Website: apple
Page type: payment
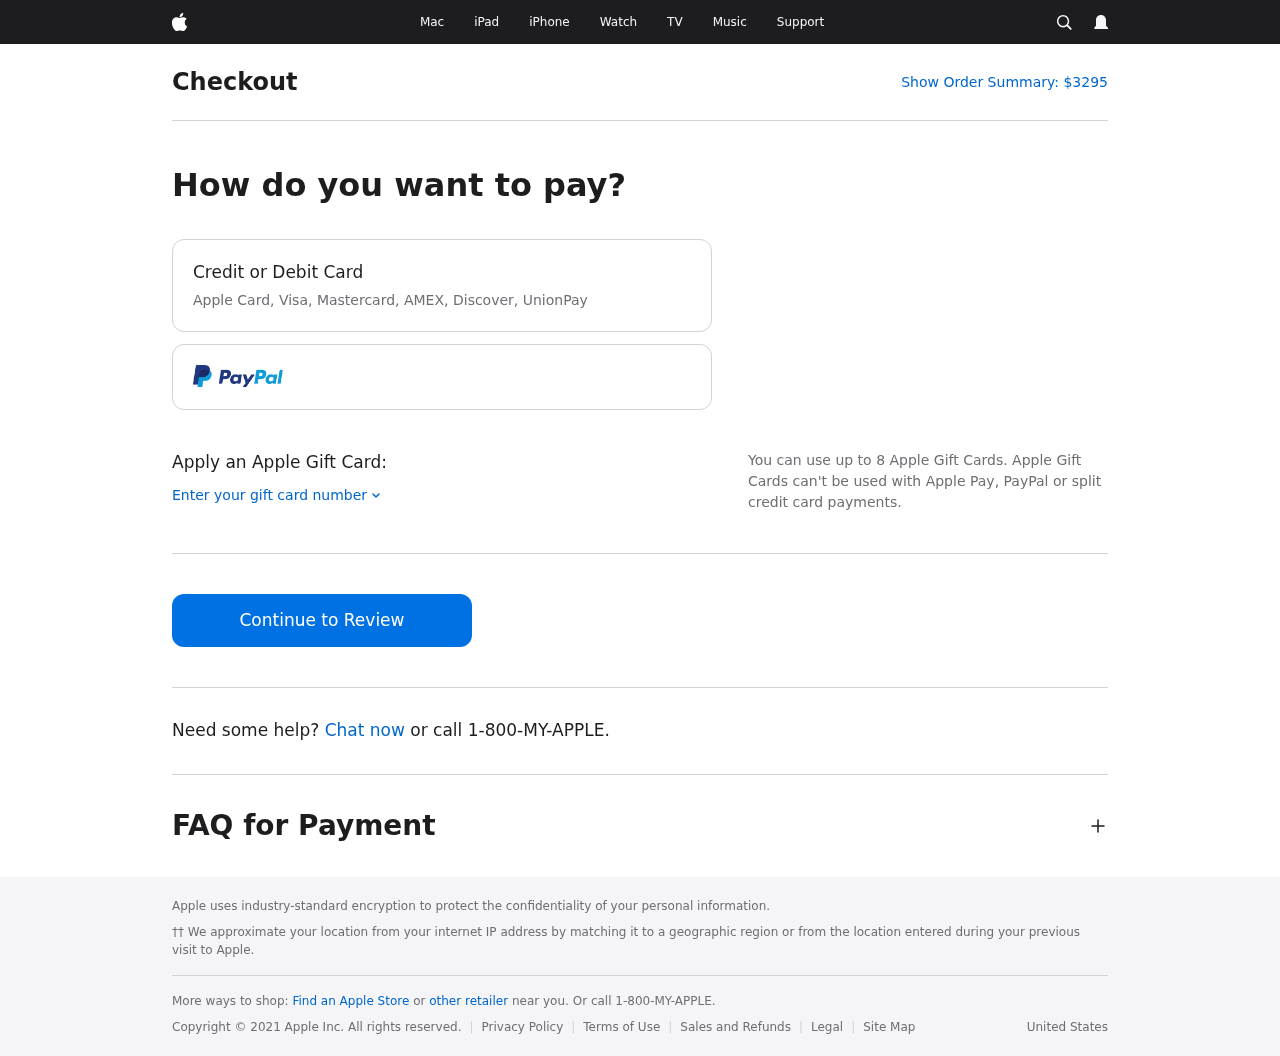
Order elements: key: ORDER_TOTAL
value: $3295